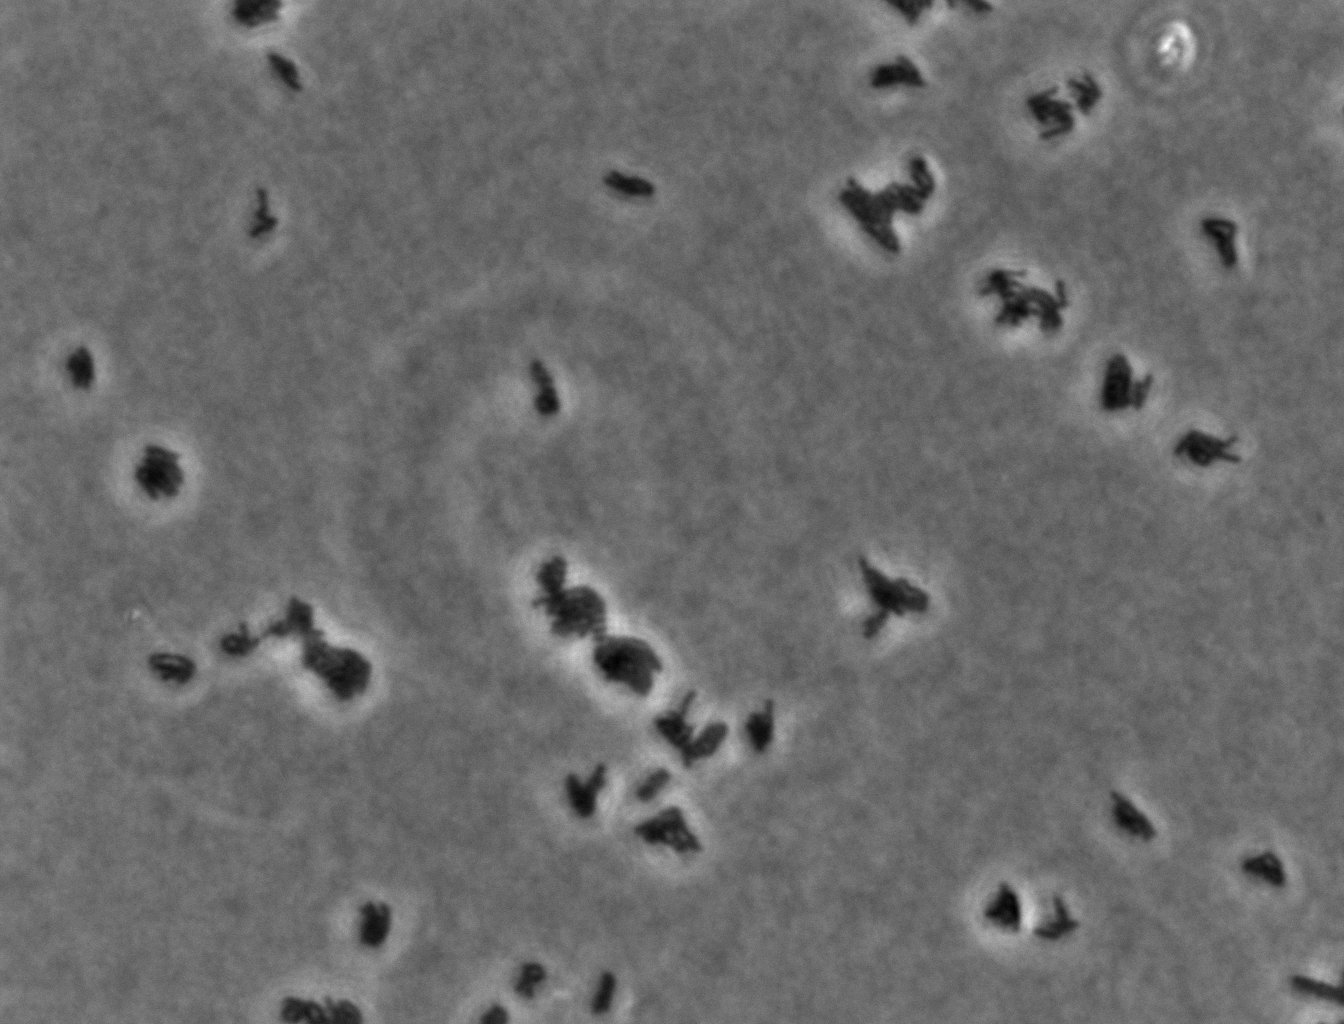
various_fewshot